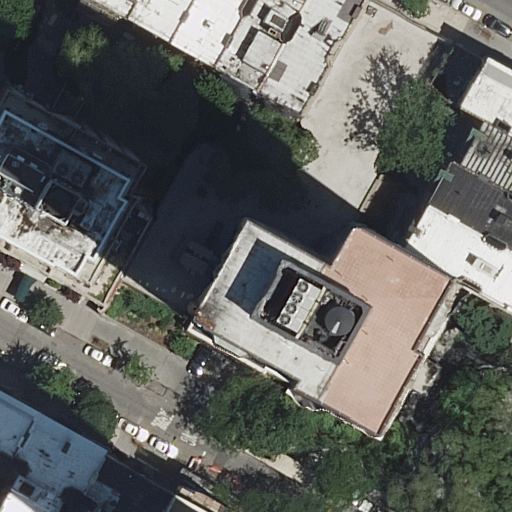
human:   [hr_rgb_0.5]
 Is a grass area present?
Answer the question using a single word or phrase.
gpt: no

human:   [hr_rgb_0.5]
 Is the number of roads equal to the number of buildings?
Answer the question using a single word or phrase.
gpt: no

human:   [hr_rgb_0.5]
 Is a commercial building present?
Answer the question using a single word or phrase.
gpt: no

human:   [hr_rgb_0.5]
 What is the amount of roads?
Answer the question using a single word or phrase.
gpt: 2

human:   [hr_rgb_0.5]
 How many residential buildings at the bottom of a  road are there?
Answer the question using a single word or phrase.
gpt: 11

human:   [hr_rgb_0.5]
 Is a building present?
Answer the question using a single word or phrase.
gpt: yes

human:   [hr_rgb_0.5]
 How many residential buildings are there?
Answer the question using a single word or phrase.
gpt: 16

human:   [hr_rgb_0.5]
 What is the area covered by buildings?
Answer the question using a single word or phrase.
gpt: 4609m2

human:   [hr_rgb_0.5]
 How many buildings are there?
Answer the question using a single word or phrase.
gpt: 16

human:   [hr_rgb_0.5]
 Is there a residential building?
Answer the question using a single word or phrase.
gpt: yes

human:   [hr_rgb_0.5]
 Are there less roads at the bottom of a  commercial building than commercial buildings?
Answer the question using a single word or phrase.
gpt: no

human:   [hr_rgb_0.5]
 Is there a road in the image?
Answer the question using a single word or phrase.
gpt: yes

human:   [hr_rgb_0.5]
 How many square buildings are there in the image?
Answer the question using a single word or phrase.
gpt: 0

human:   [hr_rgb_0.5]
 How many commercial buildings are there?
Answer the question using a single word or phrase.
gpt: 0

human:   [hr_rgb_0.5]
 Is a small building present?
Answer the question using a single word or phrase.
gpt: yes

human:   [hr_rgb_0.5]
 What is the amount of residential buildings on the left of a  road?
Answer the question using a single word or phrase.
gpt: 12

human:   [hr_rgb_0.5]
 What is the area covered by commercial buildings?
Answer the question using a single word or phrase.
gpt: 0m2

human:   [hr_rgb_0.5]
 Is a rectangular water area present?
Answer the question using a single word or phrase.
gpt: no

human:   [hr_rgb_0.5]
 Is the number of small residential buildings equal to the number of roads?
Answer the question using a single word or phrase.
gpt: no

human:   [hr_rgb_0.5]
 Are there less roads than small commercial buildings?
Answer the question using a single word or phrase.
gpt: no

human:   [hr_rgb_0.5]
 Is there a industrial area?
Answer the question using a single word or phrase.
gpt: no

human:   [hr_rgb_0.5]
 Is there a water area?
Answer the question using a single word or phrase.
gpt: no

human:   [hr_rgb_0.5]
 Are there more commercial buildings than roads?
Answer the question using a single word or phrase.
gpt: no

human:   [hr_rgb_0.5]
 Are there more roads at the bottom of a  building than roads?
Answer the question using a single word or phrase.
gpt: no

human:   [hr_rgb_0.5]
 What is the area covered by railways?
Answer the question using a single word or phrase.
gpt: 0m2

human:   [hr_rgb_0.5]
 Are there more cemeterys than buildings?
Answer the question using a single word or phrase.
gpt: no

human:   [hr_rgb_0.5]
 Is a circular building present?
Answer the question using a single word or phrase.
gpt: no

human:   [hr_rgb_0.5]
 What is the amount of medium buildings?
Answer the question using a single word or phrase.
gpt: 7

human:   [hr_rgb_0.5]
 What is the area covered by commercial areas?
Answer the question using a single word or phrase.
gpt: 0m2

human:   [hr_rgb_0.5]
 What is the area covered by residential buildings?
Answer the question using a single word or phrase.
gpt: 4609m2

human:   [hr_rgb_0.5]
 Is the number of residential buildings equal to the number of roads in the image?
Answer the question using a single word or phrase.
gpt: no

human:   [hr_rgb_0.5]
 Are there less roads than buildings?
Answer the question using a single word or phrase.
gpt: yes

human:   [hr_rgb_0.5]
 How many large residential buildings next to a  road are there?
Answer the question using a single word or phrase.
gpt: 2

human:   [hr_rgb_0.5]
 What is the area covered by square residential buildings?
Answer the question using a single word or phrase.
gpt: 0m2

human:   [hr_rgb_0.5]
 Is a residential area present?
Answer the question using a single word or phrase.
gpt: no

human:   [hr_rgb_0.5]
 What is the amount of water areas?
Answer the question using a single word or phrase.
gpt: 0

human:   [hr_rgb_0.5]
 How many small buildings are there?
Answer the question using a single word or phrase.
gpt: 7

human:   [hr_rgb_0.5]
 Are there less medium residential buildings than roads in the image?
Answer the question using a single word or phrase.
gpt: no

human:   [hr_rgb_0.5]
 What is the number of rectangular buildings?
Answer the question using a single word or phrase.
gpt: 5

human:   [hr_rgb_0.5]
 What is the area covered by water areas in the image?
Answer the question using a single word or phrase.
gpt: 0m2

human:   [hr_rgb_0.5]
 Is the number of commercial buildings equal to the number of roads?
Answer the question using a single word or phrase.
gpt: no

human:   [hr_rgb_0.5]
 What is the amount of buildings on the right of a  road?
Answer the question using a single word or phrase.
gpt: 8

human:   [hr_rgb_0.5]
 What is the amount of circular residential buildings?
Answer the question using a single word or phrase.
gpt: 0

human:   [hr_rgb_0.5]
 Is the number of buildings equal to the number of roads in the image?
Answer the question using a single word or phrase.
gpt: no

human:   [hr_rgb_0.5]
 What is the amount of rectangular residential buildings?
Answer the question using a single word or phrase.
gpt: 5

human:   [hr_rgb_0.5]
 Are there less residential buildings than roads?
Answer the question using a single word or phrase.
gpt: no

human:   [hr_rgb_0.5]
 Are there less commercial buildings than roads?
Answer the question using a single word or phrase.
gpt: yes

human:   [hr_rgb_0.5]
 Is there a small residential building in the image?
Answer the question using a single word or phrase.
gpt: yes

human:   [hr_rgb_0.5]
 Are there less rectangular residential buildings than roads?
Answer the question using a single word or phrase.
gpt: no

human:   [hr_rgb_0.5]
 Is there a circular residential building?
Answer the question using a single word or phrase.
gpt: no

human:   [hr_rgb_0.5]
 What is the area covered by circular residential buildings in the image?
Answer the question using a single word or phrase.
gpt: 0m2

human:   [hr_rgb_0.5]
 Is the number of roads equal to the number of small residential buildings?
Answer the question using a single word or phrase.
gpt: no

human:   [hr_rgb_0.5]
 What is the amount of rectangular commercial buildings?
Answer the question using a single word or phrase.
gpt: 0

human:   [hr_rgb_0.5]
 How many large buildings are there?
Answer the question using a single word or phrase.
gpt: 2

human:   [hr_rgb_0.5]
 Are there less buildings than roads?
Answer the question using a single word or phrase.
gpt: no

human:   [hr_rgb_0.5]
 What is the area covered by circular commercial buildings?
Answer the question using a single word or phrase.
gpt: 0m2

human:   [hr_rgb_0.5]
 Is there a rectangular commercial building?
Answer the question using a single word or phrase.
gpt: no

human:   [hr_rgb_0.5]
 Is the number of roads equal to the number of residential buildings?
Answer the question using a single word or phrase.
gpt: no

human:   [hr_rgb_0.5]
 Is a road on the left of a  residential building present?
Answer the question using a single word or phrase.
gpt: yes

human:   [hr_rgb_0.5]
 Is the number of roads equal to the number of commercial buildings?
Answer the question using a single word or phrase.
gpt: no

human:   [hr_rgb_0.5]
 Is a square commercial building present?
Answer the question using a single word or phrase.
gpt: no

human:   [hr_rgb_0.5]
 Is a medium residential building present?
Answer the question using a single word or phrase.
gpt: yes

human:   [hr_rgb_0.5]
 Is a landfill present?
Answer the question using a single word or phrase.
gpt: no

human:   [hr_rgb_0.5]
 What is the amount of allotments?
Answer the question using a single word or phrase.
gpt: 0